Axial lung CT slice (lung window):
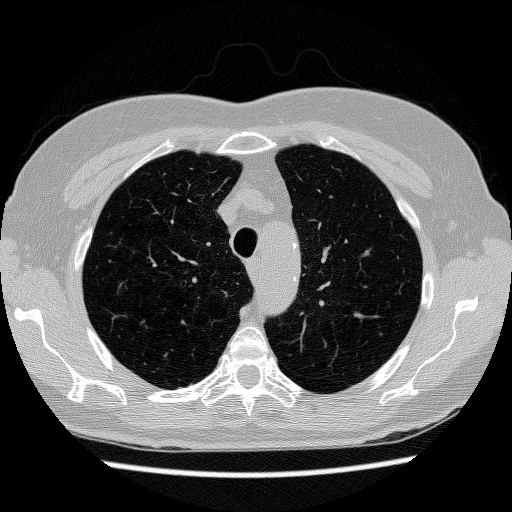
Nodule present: no